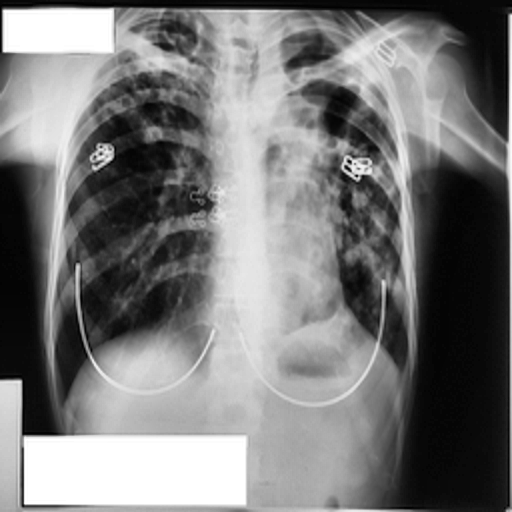
Finding: TUBERCULOSIS